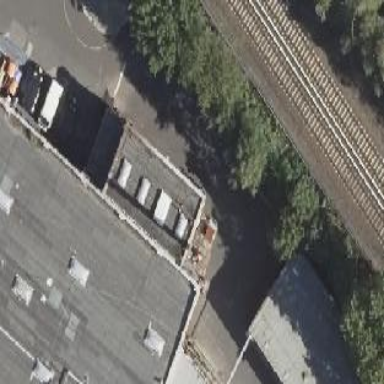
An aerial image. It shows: Part of building.